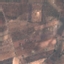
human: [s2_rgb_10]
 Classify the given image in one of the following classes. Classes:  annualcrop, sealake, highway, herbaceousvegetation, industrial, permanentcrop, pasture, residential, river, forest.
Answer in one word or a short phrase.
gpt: PermanentCrop